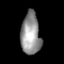
Tissue: lung
Cell type: Epithelial cells
Senescence score: 0.1708
Nuclear area (px): 800
Mean DAPI intensity: 147.244